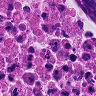
Metastatic tissue present: yes